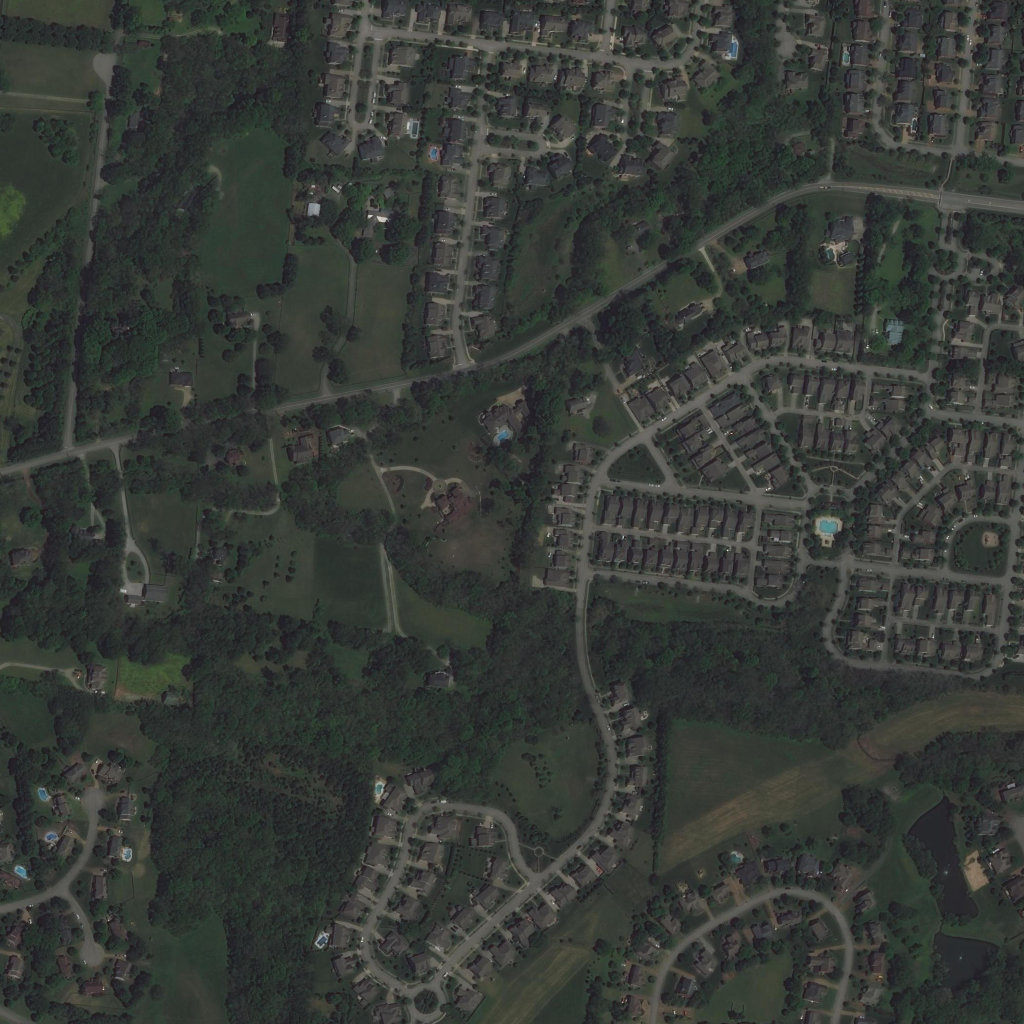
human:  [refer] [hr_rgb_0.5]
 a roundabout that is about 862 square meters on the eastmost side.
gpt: <box>[[90, 23, 94, 27, 0]]</box>